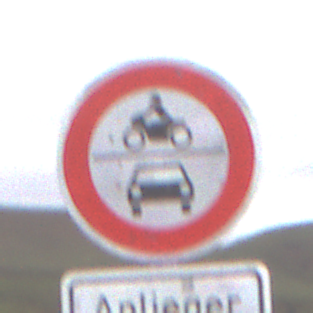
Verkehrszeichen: VerbotKraftfahrzeuge
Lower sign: PersonengruppenFrei1
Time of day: Midday
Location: Outdoor (Nature)
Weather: Overcast
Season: NotSpecified
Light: Natural